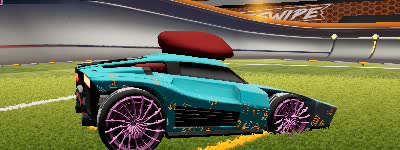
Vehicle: breakout